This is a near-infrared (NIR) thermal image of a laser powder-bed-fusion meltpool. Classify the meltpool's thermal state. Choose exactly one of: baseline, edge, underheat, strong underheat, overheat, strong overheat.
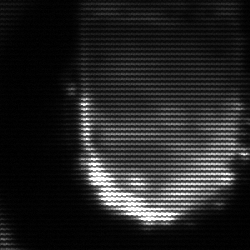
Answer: baseline